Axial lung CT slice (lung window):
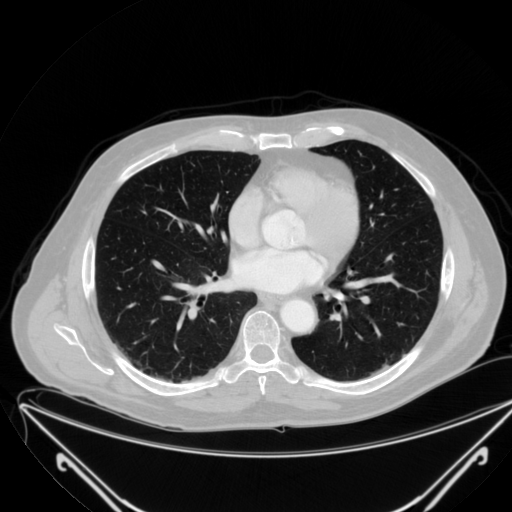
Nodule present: no